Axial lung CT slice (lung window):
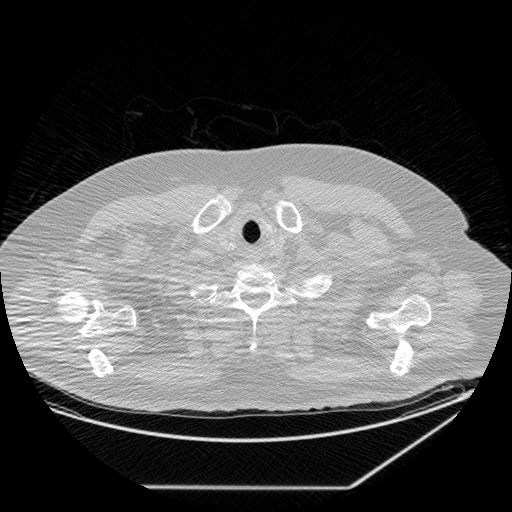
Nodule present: no